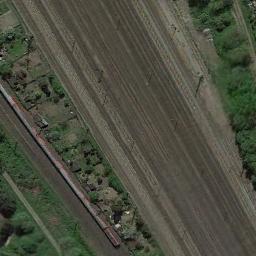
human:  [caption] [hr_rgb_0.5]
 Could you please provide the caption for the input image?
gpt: The railway is next to some trees and grass .

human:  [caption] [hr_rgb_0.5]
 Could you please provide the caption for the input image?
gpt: There are many trees beside the railway .

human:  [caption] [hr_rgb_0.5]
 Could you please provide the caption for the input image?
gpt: These railways go through the green area and a train is on one railway .

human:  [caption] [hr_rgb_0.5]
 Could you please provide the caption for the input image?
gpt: There is a row of grey buildings on one side of the railway .

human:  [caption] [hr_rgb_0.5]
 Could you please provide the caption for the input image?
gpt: There are some green bushes beside the railway .